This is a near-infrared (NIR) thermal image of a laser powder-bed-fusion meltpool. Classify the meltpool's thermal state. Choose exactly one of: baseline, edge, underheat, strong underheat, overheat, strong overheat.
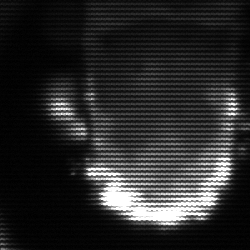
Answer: baseline